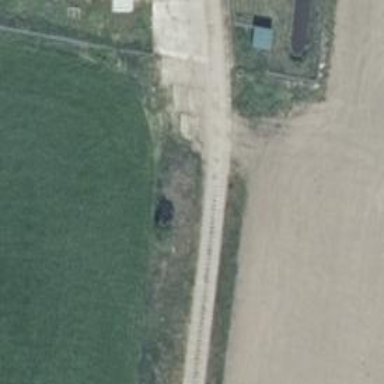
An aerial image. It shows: Sandy track road with grade3 tracktype.